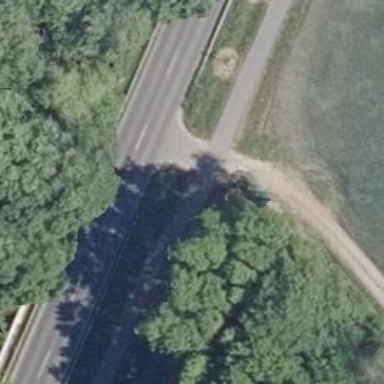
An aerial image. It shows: Asphalt path.